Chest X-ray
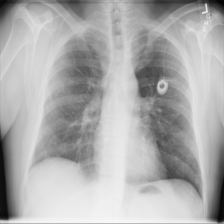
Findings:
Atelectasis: negative
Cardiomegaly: negative
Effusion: negative
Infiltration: negative
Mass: negative
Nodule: negative
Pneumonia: negative
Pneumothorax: negative
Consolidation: negative
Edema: negative
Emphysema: negative
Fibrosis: positive
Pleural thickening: negative
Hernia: negative